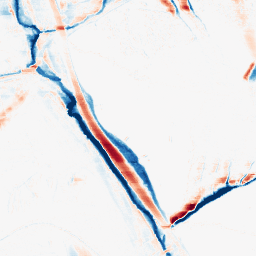
Category: morphological
Decomposition family: morphological_ellipse
Decomposition parameters: operation: average
width: 5
height: 20
Upsampling method: sinc_blackman
Upsampling parameters: scale: 2
kernel_size: 16
Upsampling scale: 2